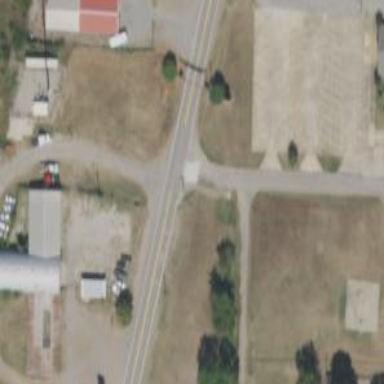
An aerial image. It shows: Road with stop sign.